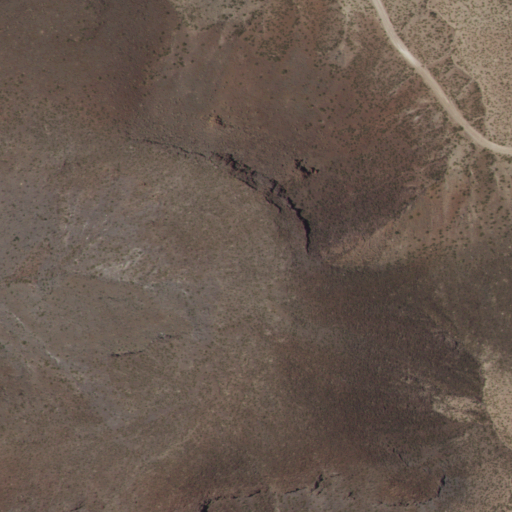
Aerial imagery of mountain in New Mexico named Crater Hill containing shrub and grassland